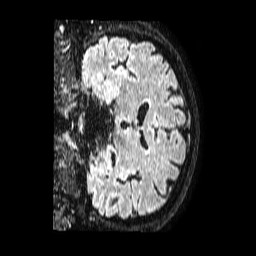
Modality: FLAIR
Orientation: coronal
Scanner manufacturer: philips
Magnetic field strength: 1.5 T
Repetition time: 4.8 s
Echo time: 0.3 s